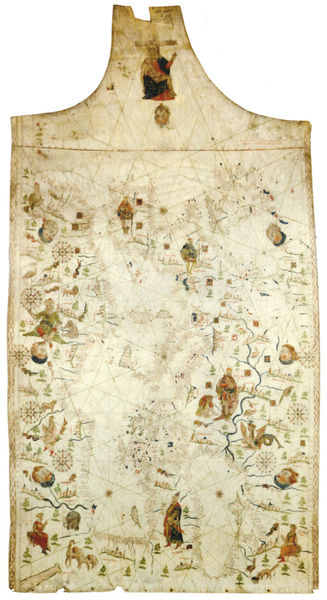
Titel: Portolankarte des Mittelmeeres
Künstler: Dominico Vigliarolo
Standort: Berlin
Institution: Staatsbibliothek Preußischer Kulturbesitz
Schlagwörter: baum, blau, mann, weiß, bäume, fluss, grün, menschen, ocker, braun, bunt, grau, schwarz, zeichnung, rot, tiere, weg, beige, malerei, ornament, alt, kleidung, kreis, schrift, papier, grafik, graphik, linien, amerika, rand, figuren, bischof, thron, tafel, detail, verzierung, striche, foto, fotografie, photographie, kreuz, linie, linear, brett, asien, text, kreise, beschriftung, photo, pergament, karte, nimbus, farbfoto, jesus, antik, leder, bischöfe, plan, landkarte, maria, madonna, netz, aufnahme, manschen, station, flüsse, orte, oberhaupt, weltkarte, kompass, nimben, netzwerk, texxt, kontinente, vernetzt, acephalen, kirchenkarte, schedelsche weltchronik, seekarte, schneidbrett